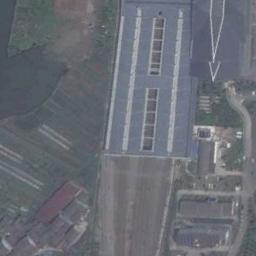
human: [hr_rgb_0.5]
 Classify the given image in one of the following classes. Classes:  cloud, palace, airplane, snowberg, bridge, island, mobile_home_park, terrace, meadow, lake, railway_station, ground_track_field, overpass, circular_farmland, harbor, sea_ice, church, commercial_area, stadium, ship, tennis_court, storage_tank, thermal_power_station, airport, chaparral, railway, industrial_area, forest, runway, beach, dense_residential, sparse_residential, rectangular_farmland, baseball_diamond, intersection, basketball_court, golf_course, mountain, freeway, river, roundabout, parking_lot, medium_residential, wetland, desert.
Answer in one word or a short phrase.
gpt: railway_station